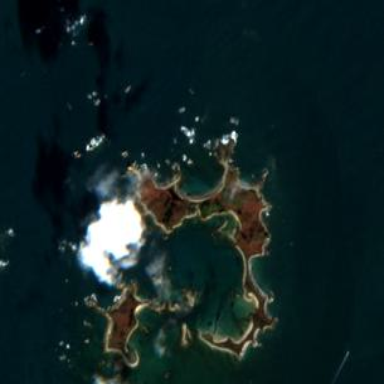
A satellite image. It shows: Islet along the natural coastline.